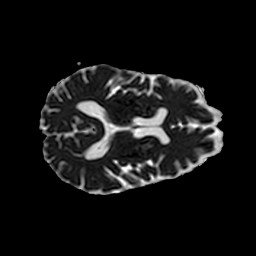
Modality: ADC
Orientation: axial
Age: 74
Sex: female
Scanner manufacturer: philips
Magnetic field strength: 3 T
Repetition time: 4.624 s
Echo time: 0.07398 s